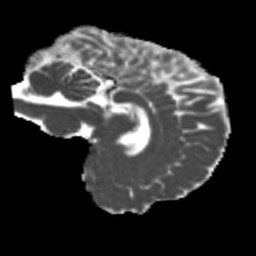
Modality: MD
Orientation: sagittal
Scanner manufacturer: siemens
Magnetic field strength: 3 T
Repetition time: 4 s
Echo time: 0.0594 s